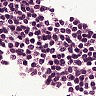
Metastatic tissue present: no